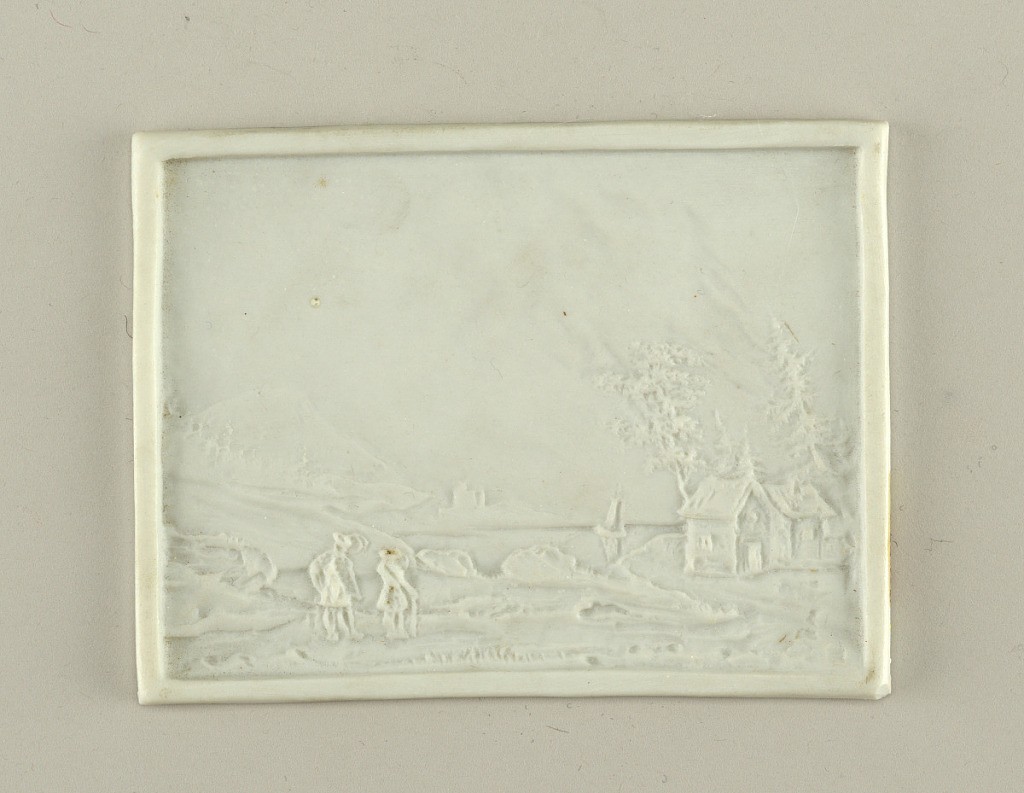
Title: Lithophane of a Landscape
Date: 1825–1900
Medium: biscuit
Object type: lithophane
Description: Vertical rectangle with impressed design showing two youthful lovers, probably Paul and Virginia of St. Pierre's story, in boat on small stream in setting of water plants and trees.